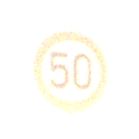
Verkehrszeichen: Geschwindigkeit50
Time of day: Night
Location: Outdoor (Nature)
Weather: Clear
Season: NotSpecified
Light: Natural